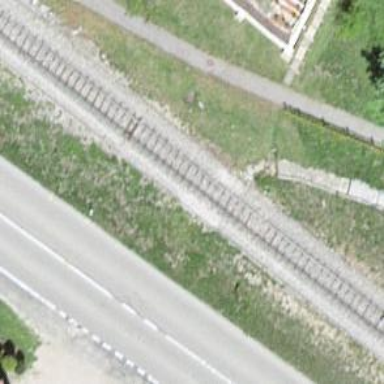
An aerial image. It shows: Railway level crossing.